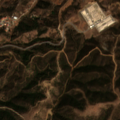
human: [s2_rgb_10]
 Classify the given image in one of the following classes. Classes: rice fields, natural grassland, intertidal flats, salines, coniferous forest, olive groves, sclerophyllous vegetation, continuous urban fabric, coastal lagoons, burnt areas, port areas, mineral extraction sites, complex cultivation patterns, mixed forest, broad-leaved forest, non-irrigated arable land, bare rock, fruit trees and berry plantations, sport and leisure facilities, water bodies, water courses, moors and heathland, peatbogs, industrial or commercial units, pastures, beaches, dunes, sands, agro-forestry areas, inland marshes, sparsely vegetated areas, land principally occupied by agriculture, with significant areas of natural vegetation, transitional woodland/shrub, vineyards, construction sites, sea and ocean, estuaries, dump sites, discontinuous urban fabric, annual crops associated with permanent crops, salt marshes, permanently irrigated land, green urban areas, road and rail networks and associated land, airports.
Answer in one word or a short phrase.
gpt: fruit trees and berry plantations, land principally occupied by agriculture, with significant areas of natural vegetation, mixed forest, sclerophyllous vegetation, transitional woodland/shrub